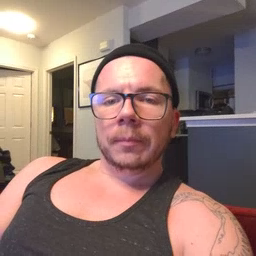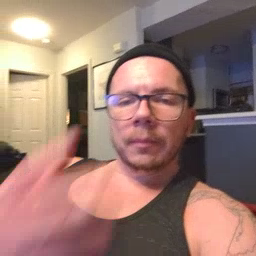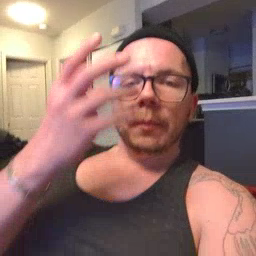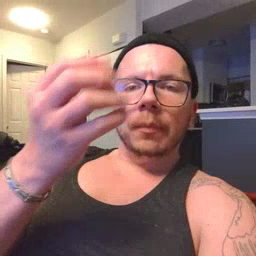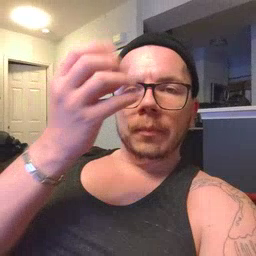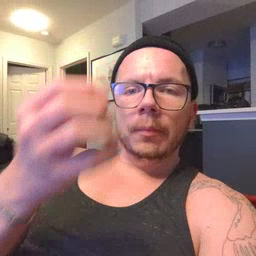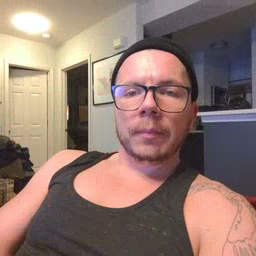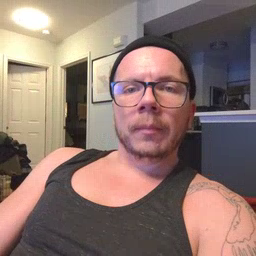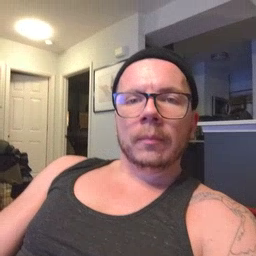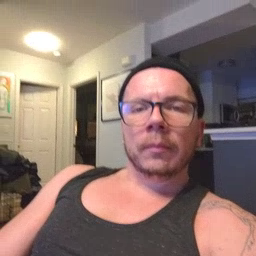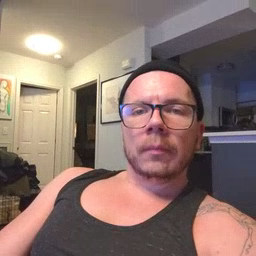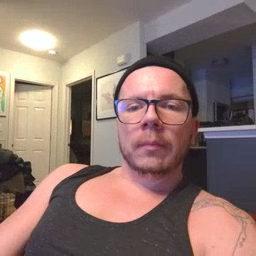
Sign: outside